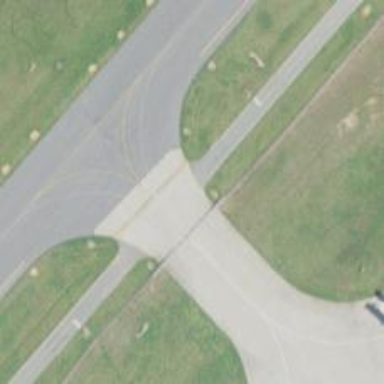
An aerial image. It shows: Image of taxiway at airport.